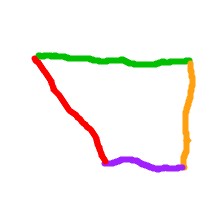
Shape: trapezoid